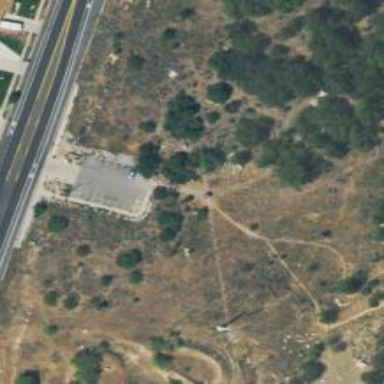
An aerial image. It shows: Trailhead.